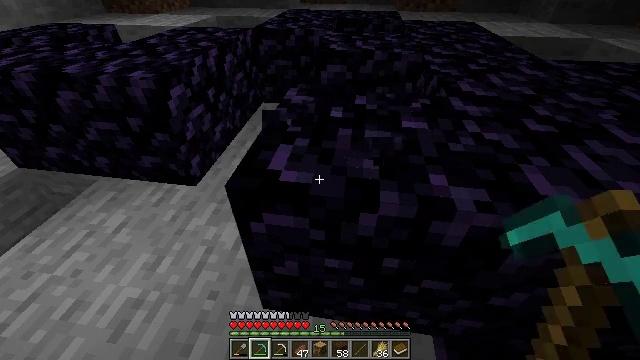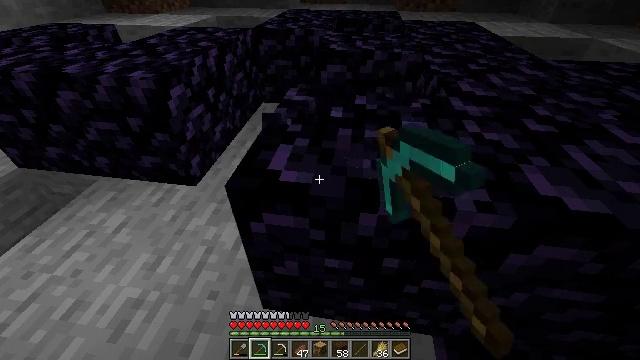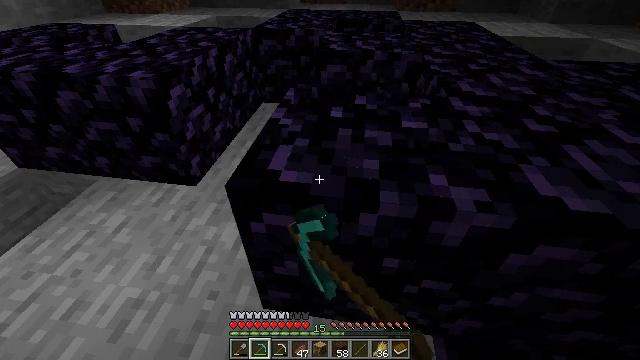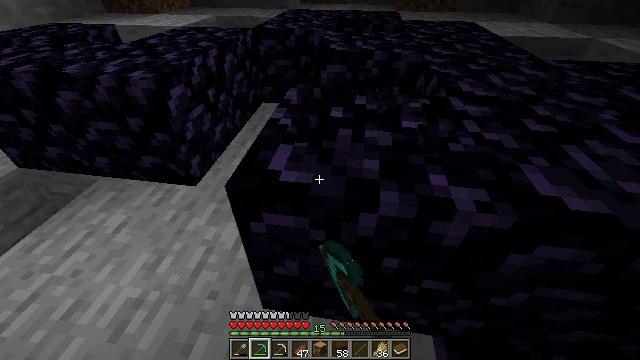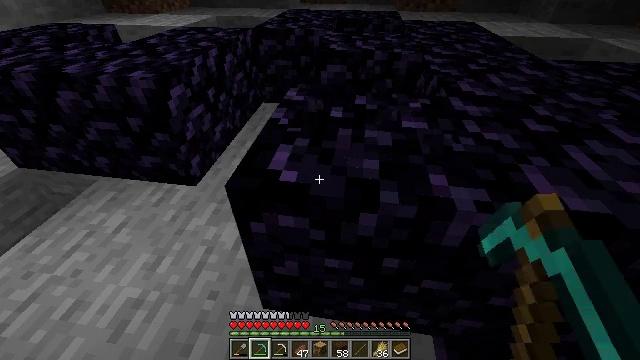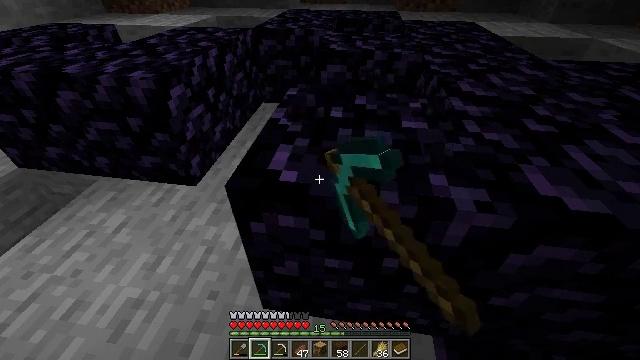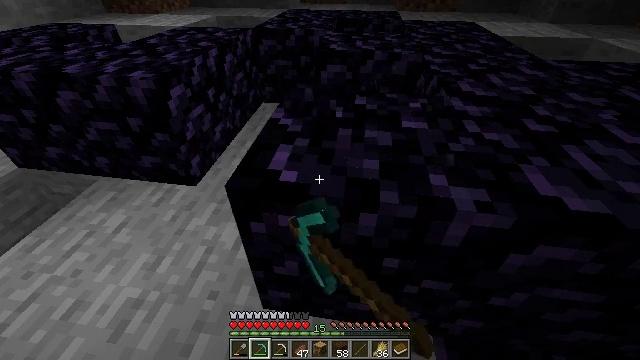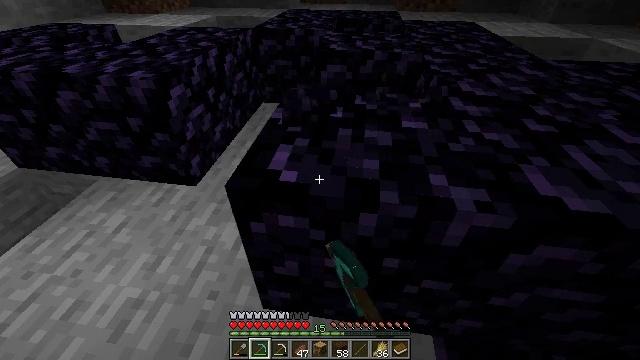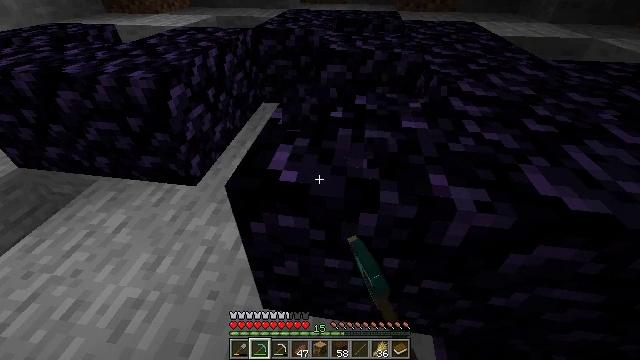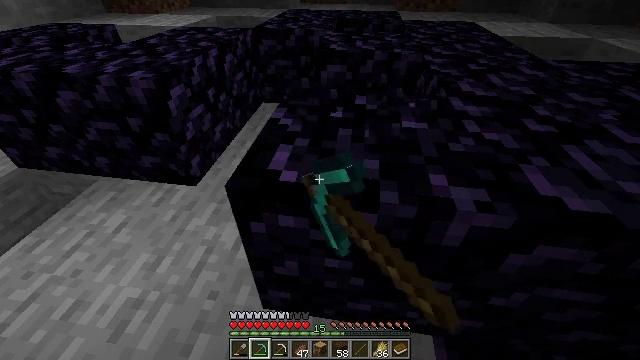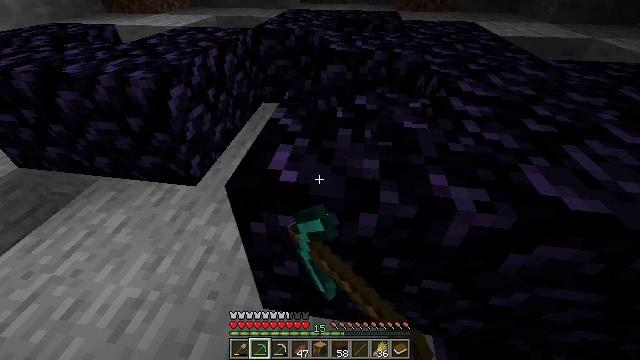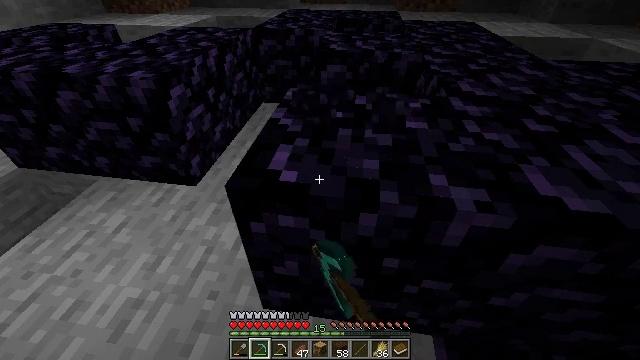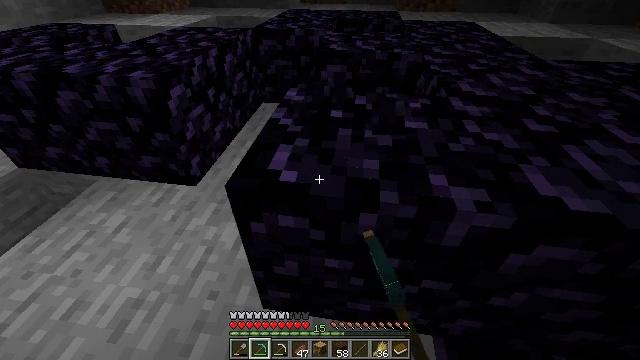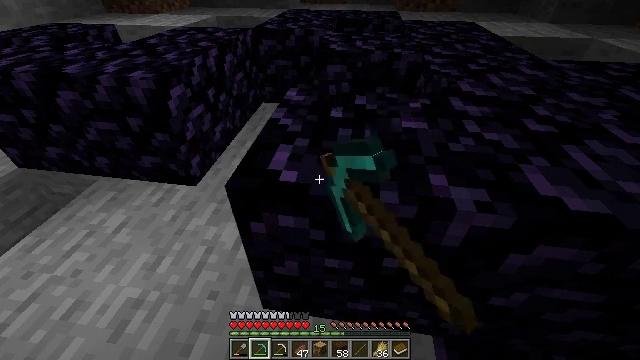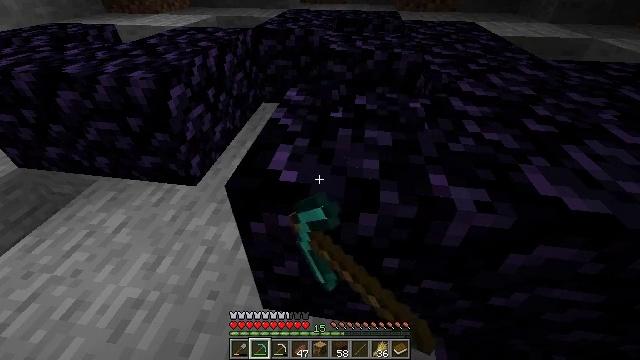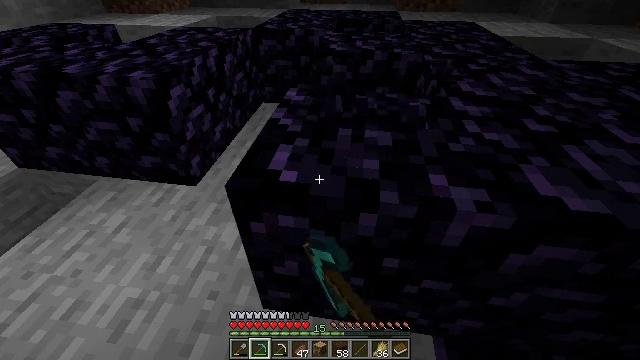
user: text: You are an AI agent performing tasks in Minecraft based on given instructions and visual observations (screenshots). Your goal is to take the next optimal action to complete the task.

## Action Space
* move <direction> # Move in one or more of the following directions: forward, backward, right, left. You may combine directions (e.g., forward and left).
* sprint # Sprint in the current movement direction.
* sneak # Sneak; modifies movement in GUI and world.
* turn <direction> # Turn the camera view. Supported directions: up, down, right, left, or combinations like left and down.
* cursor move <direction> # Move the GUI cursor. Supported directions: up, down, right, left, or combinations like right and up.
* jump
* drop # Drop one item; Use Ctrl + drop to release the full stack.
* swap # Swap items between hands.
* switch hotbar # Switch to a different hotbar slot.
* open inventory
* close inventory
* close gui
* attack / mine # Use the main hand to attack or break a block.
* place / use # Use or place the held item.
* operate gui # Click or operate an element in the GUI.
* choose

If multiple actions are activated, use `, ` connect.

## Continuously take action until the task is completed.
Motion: motion action
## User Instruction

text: Harvest obsidian for portal building.
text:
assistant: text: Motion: attack / mine
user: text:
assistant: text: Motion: attack / mine
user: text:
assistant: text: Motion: attack / mine
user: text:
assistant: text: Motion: attack / mine
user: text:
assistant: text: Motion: attack / mine
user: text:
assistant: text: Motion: attack / mine
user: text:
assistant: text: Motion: attack / mine
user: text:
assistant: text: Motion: attack / mine
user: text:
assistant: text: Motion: attack / mine
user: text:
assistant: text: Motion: attack / mine
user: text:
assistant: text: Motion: attack / mine
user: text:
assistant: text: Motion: attack / mine
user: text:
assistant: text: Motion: attack / mine
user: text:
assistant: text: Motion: attack / mine
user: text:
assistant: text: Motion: attack / mine
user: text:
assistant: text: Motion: attack / mine
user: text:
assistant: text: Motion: attack / mine
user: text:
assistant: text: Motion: attack / mine
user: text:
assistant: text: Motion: attack / mine
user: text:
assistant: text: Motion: attack / mine
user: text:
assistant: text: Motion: attack / mine
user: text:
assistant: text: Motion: attack / mine
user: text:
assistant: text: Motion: attack / mine
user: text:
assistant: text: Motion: attack / mine
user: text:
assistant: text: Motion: attack / mine
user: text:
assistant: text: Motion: attack / mine
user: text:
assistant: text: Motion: attack / mine
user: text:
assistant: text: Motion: attack / mine